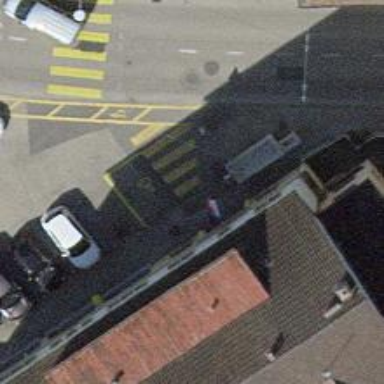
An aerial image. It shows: Post box is visible.